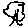
Label: tree